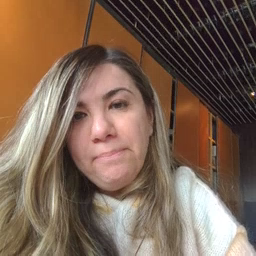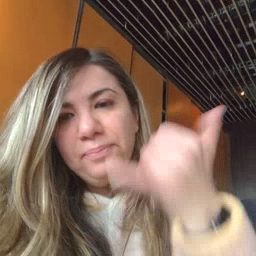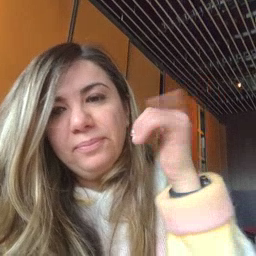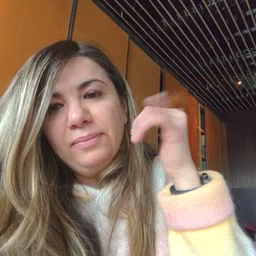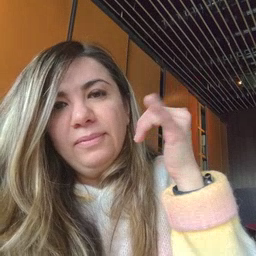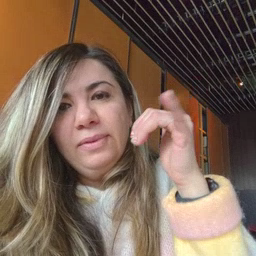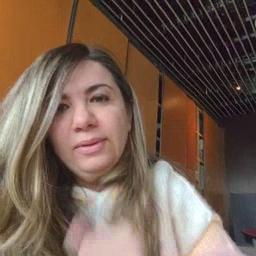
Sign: yellow